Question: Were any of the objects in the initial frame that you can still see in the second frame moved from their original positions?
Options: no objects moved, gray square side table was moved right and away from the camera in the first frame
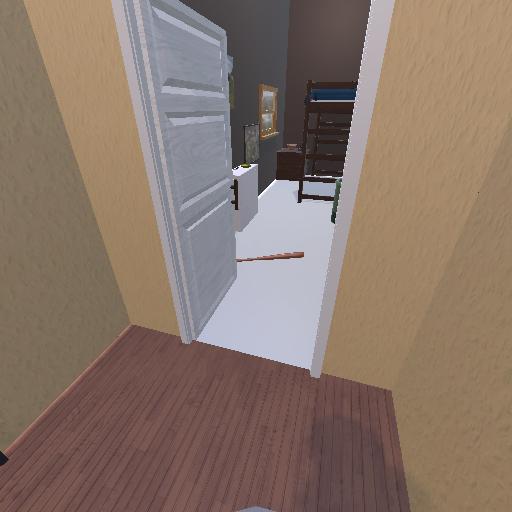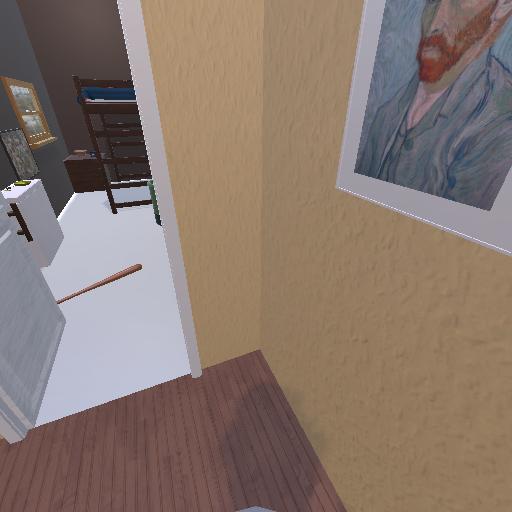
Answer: no objects moved